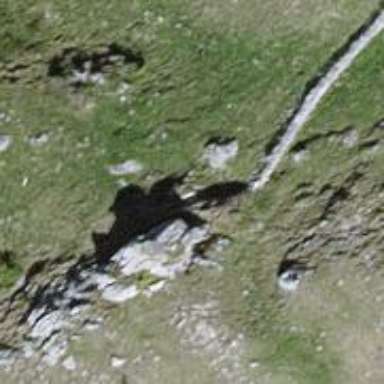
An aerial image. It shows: Natural cliff.